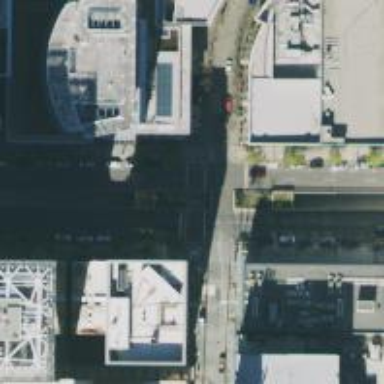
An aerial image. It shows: Alleyway designated as service road.